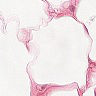
Metastatic tissue present: no